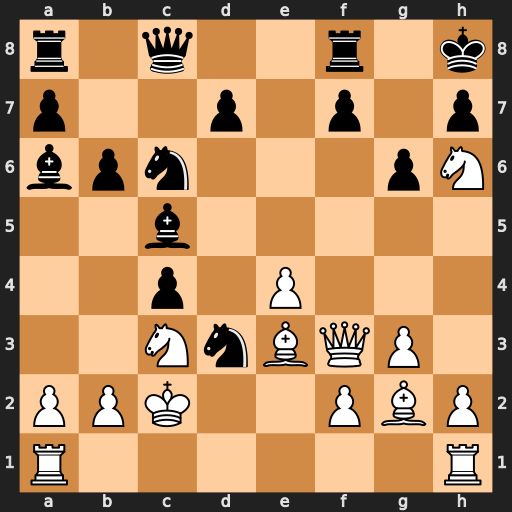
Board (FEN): r1q2r1k/p2p1p1p/bpn3pN/2b5/2p1P3/2NnBQP1/PPK2PBP/R6R
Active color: w
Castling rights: -
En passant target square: -
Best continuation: Qf6#